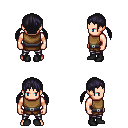
a pixel art fantasy rpg character, male body template, human, light skin, leather chest armor, metal pants, raven twin-tailed hairstyle, black shoes, four views (front, back, left, right), 2x2 character sprite sheet, small pixel art, hard edges, no anti-aliasing